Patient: sex M, age 54
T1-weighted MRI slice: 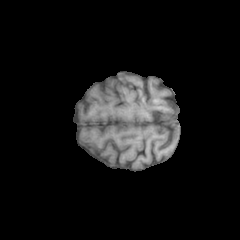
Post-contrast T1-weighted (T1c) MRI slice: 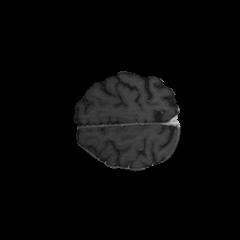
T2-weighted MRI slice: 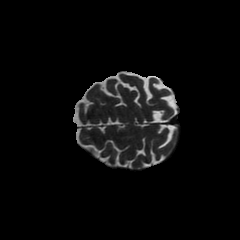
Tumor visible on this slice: no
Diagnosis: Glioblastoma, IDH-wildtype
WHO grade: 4